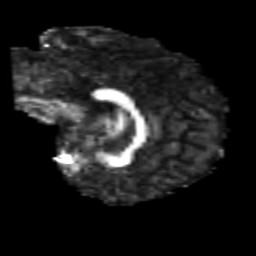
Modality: FA
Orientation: sagittal
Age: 23
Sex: male
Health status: healthy